Field crop: tomato
Growth stage: 1
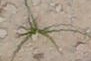
Species: cyperus